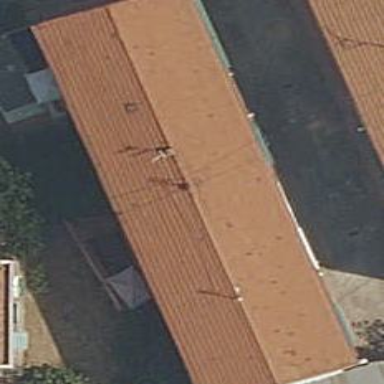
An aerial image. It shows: Residential building.